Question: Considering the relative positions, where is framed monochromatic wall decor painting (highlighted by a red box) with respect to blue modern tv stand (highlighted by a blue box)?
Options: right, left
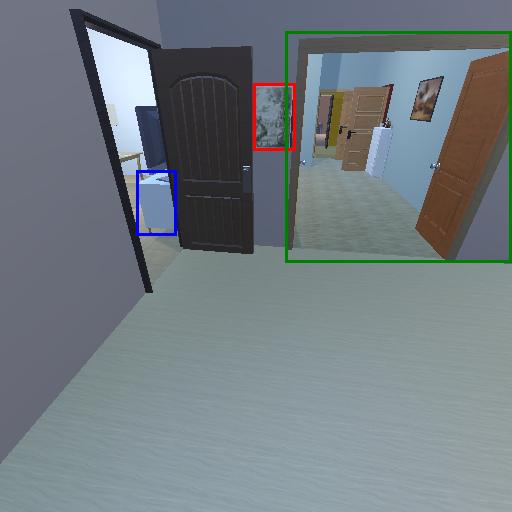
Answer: right